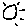
Label: sun